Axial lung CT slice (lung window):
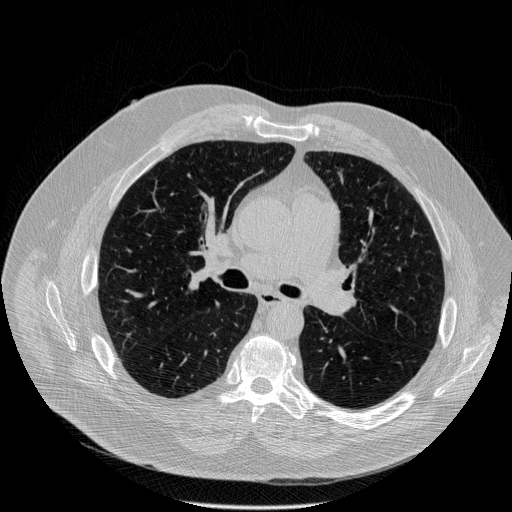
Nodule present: no